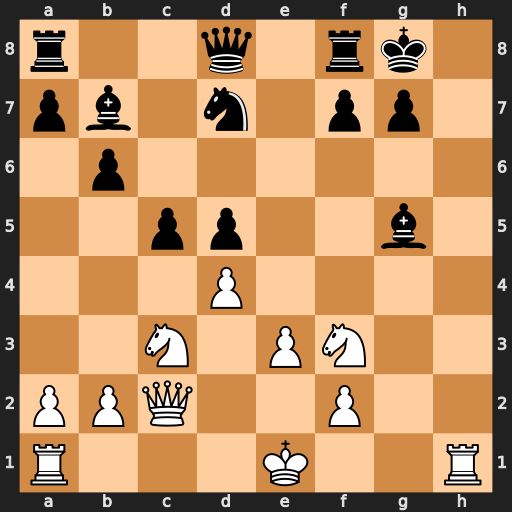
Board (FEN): r2q1rk1/pb1n1pp1/1p6/2pp2b1/3P4/2N1PN2/PPQ2P2/R3K2R
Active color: w
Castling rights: KQ
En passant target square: -
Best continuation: Qh7#